Question: I am using Excel Outline Levels. the data looks like this.

I need the red text to be an automated value (possibly looking at multiple levels of children) which will interrogate any child records of a group record and summarise the data. in this case you can see that the three conditions are:
- if all seats are not occupied, the room is empty, if there are empyt seats its partial, and if all seats are taken its full..
Can you do this with a formuala or do I need to create a VBA function?
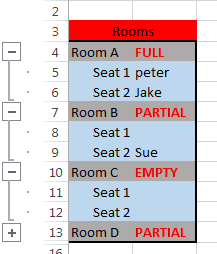
Answer: In 'C4' and assuming column A is hidden and has the room noted next to each seat:
'''
=If(Countif(A:A, B4) - 1 = CountA(Offset(C4, 1, 0, Countif(A:A, B4) - 1)), "FULL",
If(0 = CountA(Offset(C4, 1, 0, Countif(A:A, B4) - 1)), "EMPTY", "PARTIAL"))
'''
Two points for the above, if you have not labelled cell 'A4' to be 'Room A' then remove the '- 1'.
Also once those is done for this one cell simply copy and paste to the other cells and it will automatically reference the correct cells for you using relative referencing.
'''
=If(Countif(1:1, B2) - 1 = CountA(Offset(B3, 0, 1, , Countif(1:1, B2) - 1)), "FULL",
If(0 = CountA(Offset(B3, 0, 1, , Countif(1:1, B2) - 1)), "EMPTY", "PARTIAL"))
'''